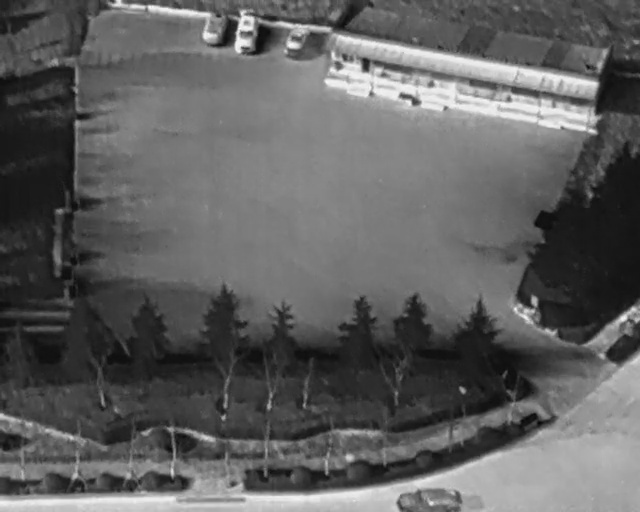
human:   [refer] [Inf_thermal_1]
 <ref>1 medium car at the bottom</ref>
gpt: <box>[[65, 91, 69, 104, 2]]</box>

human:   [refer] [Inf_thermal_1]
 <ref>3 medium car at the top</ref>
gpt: <box>[[43, 5, 48, 10, 16], [35, 4, 42, 9, 5], [30, 3, 36, 7, 13]]</box>